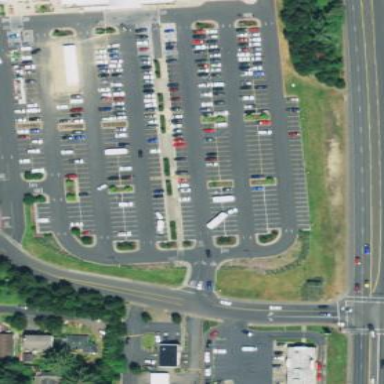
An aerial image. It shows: Parking area with surface.